Question: How do I make the alert data visible instead of the following output?

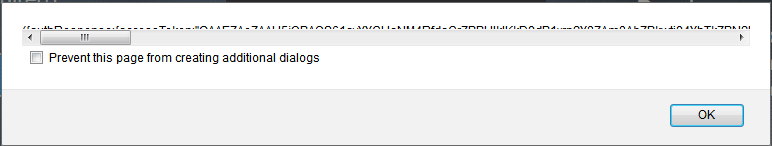
Answer: You can use a wordwrap before presenting the text, like the one here: <URL>
'''
alert(addNewlines("longtextlongtextlongtextlongtextlongtextlongtextlongtextlongtextlongtextlongtextlongtextlongtextlongtextlongtextlongtextlongtextlongtextlongtextlongtextlongtextlongtextlongtextlongtextlongtextlongtextlongtextlongtextlongtextlongtextlongtextlongtextlongtextlongtextlongtextlongtextlongtextlongtextlongtextlongtextlongtextlongtextlongtextlongtextlongtextlongtextlongtextlongtextlongtextlongtextlongtextlongtextlongtextlongtextlongtextlongtextlongtextlongtextlongtextlongtextlongtextlongtextlongtextlongtextlongtextlongtextlongtextlongtextlongtextlongtextlongtextlongtextlongtextlongtextlongtextlongtextlongtextlongtextlongtextlongtextlongtextlongtextlongtextlongtextlongtextlongtextlongtext") )
'''
But I would follow @acdcjunior and use console.log("text") if for debug purposes.